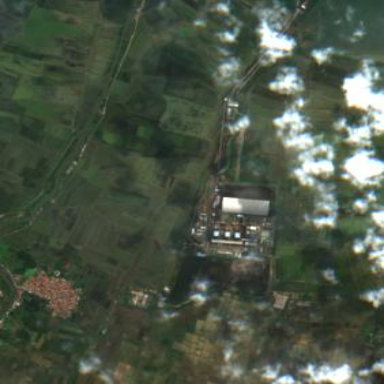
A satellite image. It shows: Industrial area with coal-powered plant.